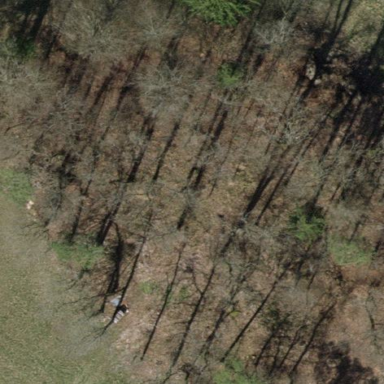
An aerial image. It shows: Mixed forest with various types of leaves.